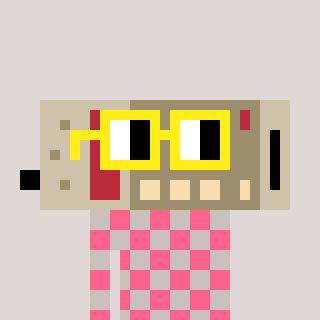
a pixel art character with square yellow glasses, a cordless phone-shaped head and a foggrey-colored body on a warm background